Question: OS: Windows 7 Professional 64 bit
My Arduino IDE fails to open unless I "Run as administrator". If I don't,It will just show the loading screen:

but will not actually open up the IDE. I have been searching for ways that I could bypass this just for arduino.exe and have found that this could be done with Windows Application Compatibility toolkit as outlined <URL>.
When I get to the test run part after checking runasinvoker as shown here:
<URL>
<URL>
Arduino started with no issues. But after I follow the rest of the steps and install the fix, my Arduino IDE program still has the same problem. If I do not run it as administrator, it will just show the loading splash screen and not the IDE part.
Please help! Thanks!
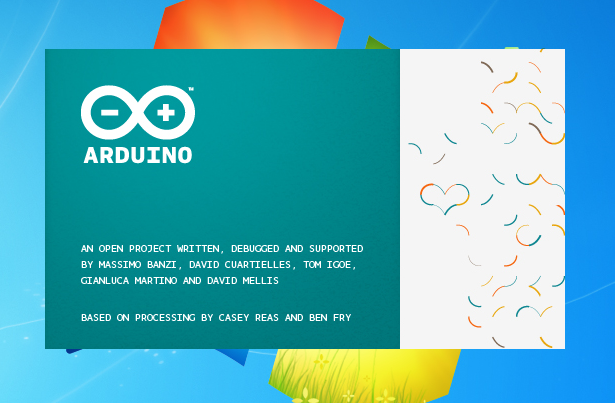
Answer: If this program does not support running as a standard user, you will not be able to fix that. The developers of the application need to fix it so that it runs correctly as a standard user.
People are confused by the UAC. Try running the same application on Windows XP.
It's possible that File and Registry Redirection is causing an issue, but i doubt it. You can disable by adding an assembly manifest that includes the section:
:
'''
<?xml version="1.0" encoding="UTF-8" standalone="yes"?>
<assembly xmlns="urn:schemas-microsoft-com:asm.v1" manifestVersion="1.0">
<assemblyIdentity
version="1.0.0.0"
processorArchitecture="X86"
name="client"
type="win32"
/>
<description>Don't Arguino With Me</description>
<!-- Disable Windows Vista UAC compatability heuristics -->
<trustInfo xmlns="urn:schemas-microsoft-com:asm.v2">
<security>
<requestedPrivileges>
<requestedExecutionLevel level="asInvoker"/>
</requestedPrivileges>
</security>
</trustInfo>
</assembly>
'''
and place 'arduino.exe.manifest' in the same folder as 'arduino.exe'.
: Windows will only read an external assembly manifest file if there isn't already an assembly manifest resource inside the application. I doubt there already is one.
Best guess: this application must be run as an administrator, and that's the end of it (until they fix it)